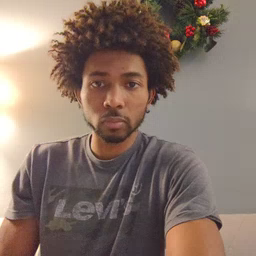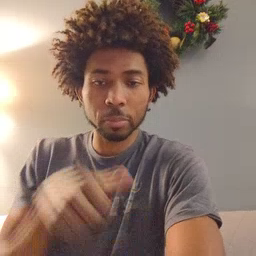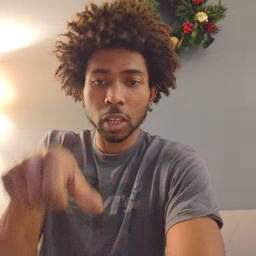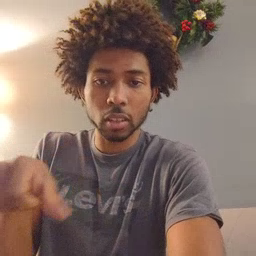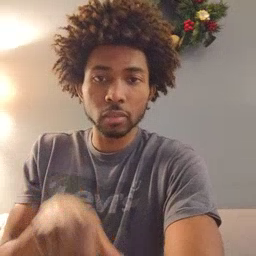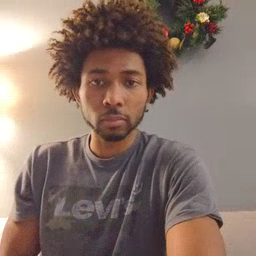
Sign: puzzle